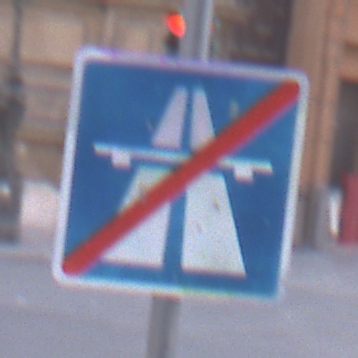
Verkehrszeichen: EndeAutbahn
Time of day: SunriseSunset
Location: Outdoor (Urban)
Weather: PartlyCloudy
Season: NotSpecified
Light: Natural